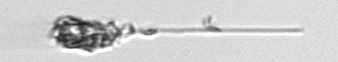
Label: Asterionellopsis_glacialis